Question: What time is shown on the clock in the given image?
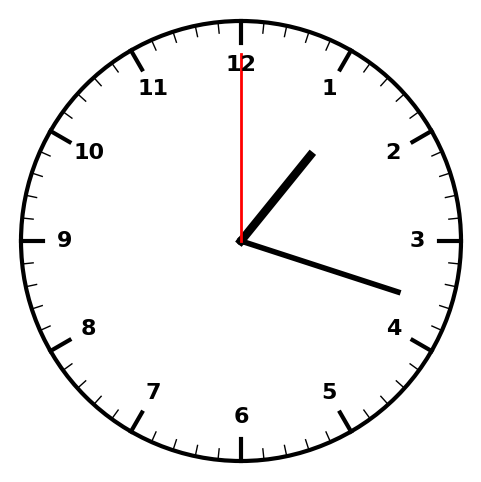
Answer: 01:18:00